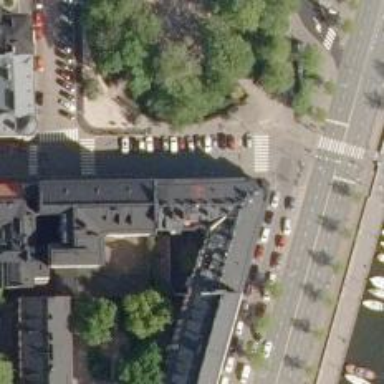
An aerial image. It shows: Arts centre.